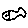
Label: fish